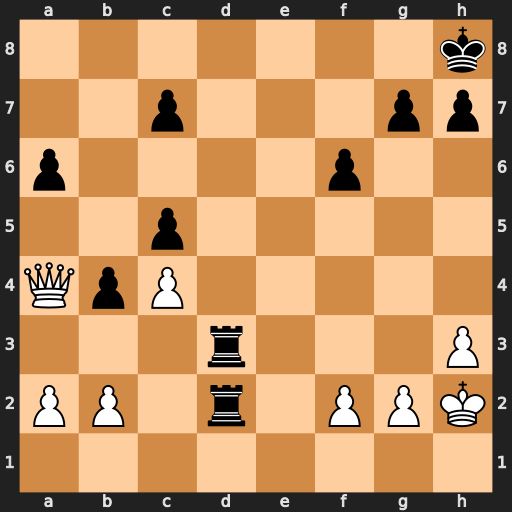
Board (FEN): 7k/2p3pp/p4p2/2p5/QpP5/3r3P/PP1r1PPK/8
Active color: w
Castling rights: -
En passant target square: -
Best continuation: Qe8#